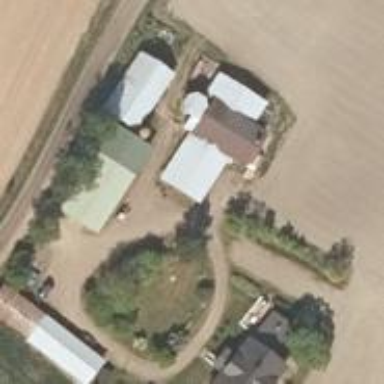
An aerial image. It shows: Farmyard area.